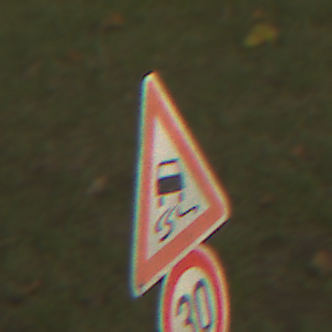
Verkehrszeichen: SchleuderOderRutschgefahr
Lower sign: Geschwindigkeit30
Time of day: SunriseSunset
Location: Outdoor (Suburban)
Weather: PartlyCloudy
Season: NotSpecified
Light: Natural